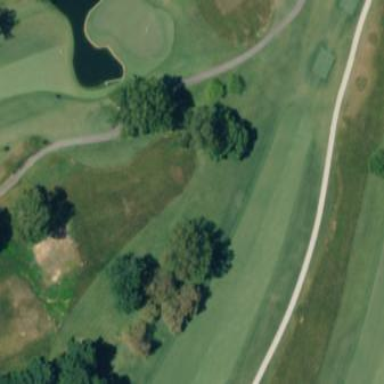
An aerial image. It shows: Grassy area designated as golf fairway.